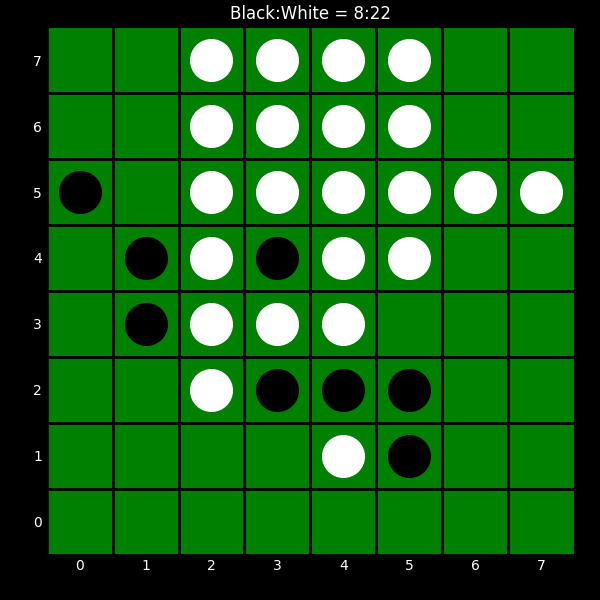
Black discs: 8
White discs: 22